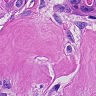
Metastatic tissue present: yes